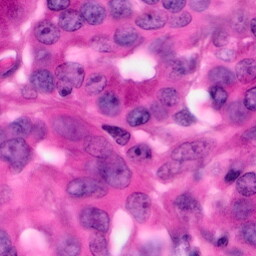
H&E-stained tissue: Pancreatic